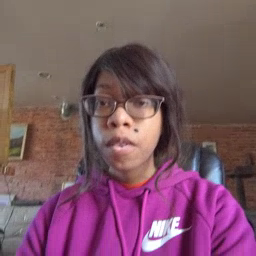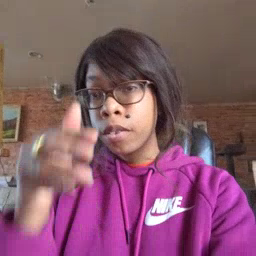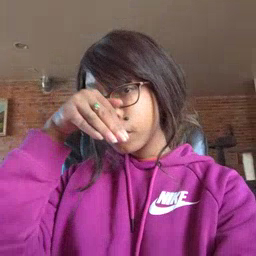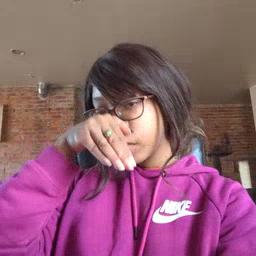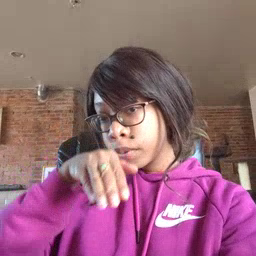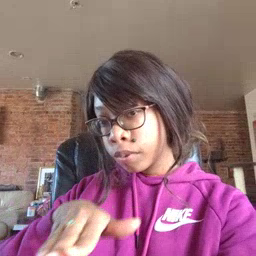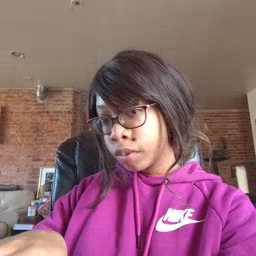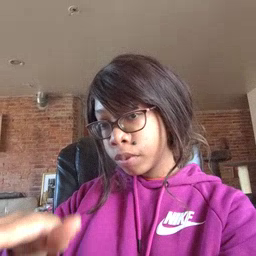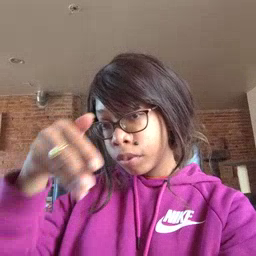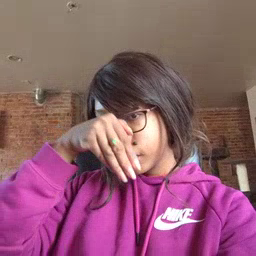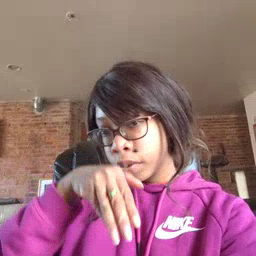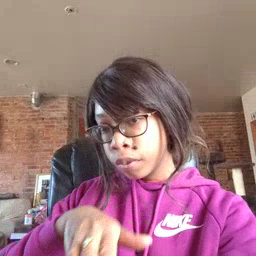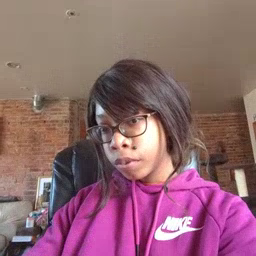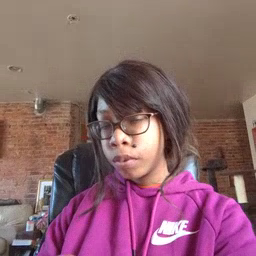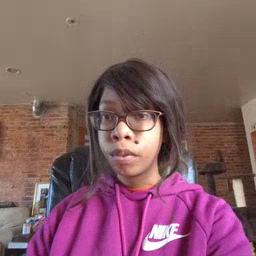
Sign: elephant